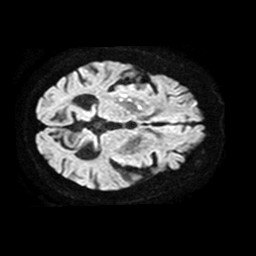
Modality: TRACE
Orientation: axial
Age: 85
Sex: female
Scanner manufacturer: philips
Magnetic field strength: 1.5 T
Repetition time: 3.261 s
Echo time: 0.09411 s